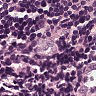
Metastatic tissue present: no